Question: I have a 'button' and an 'anchor tag' booth using the same class, but the button gets bigger for some reason. I found a question here already solved but it still is a little bit bigger than the other.
'''
<div class="item-actions">
<ul>
<li><a href="#" class="button"><i class="fa fa-trash"></i> Gravar</a></li>
<li><button type="submit" class="button"><i class="fa fa-trash"></i> Lixo</button></li>
</ul>
</div>
'''
'''
.item-actions{
float: right;
}
.item-actions ul li{
display: inline-block;
}
.button {
background: #3a9665;
background-image: -webkit-linear-gradient(top, #3a9665, #2d7a51);
background-image: -moz-linear-gradient(top, #3a9665, #2d7a51);
background-image: -ms-linear-gradient(top, #3a9665, #2d7a51);
background-image: -o-linear-gradient(top, #3a9665, #2d7a51);
background-image: linear-gradient(to bottom, #3a9665, #2d7a51);
-webkit-border-radius: 2;
-moz-border-radius: 2;
border-radius: 2px;
font-family: Arial;
color: #ffffff;
font-size: 12px;
padding: 4px 12px 4px 12px;
border: solid #2d7a51 1px;
text-decoration: none;
}
.button:hover {
background: #2d7a51;
text-decoration: none;
}
'''
<URL> so I added this bit of CSS:
'''
button::-moz-focus-inner {
padding: 0;
border: 0
}
'''
But the result still isn't what I want, you will notice some difference in the following screenshot:

I've removed 'i tags' and the problem still exists, so thats not the problem.
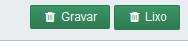
Answer: I can recreate the issue on Mac OS X 10.9.5 with FireFox version 32.0.2. Adding 'line-height: 1em;' to '.button' seems to work when I test it in FireFox:
'''
.button {
background: #3a9665;
background-image: -webkit-linear-gradient(top, #3a9665, #2d7a51);
background-image: -moz-linear-gradient(top, #3a9665, #2d7a51);
background-image: -ms-linear-gradient(top, #3a9665, #2d7a51);
background-image: -o-linear-gradient(top, #3a9665, #2d7a51);
background-image: linear-gradient(to bottom, #3a9665, #2d7a51);
-webkit-border-radius: 2;
-moz-border-radius: 2;
border-radius: 2px;
font-family: Arial;
color: #ffffff;
font-size: 12px;
line-height: 1em;
padding: 4px 12px 4px 12px;
border: solid #2d7a51 1px;
text-decoration: none;
}
'''
I believe the issue's cause comes from '<button type="submit" class="button">' tag having explicit styling while your '<a href="#" class="button">' doesn't:
'''
<div class="item-actions">
<ul>
<li><a href="#" class="button"><i class="fa fa-trash"></i> Gravar</a></li>
<li><button type="submit" class="button"><i class="fa fa-trash"></i> Lixo</button></li>
</ul>
</div>
'''
Also could be caused by the use of explicit pixel sizing in '.button' with 'font-size: 12px;'. I would recommend using another scheme for sizing such as 'em''s or even percentages.